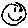
Label: smiley face